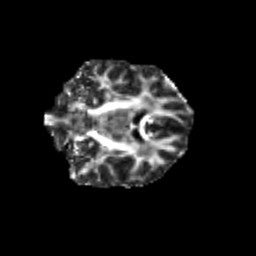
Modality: FA
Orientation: coronal
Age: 28
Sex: female
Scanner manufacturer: siemens
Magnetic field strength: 3 T
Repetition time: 3.5 s
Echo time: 0.113 s